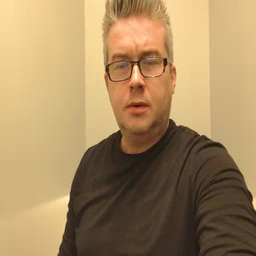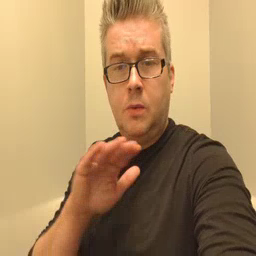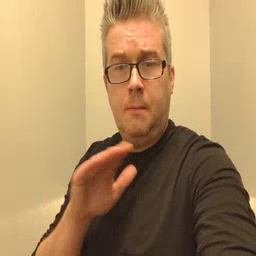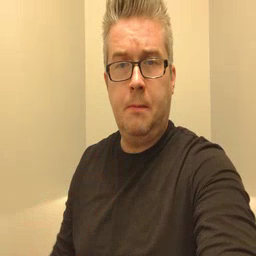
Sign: pool